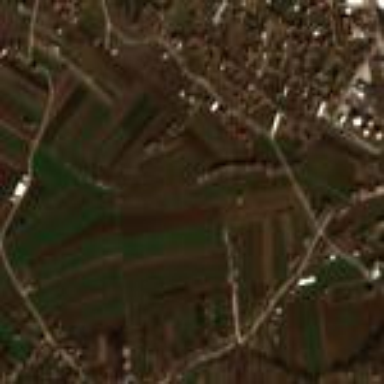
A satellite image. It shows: Picturesque farmland scene.